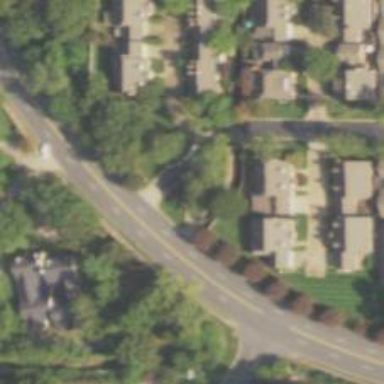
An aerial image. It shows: Residential road.